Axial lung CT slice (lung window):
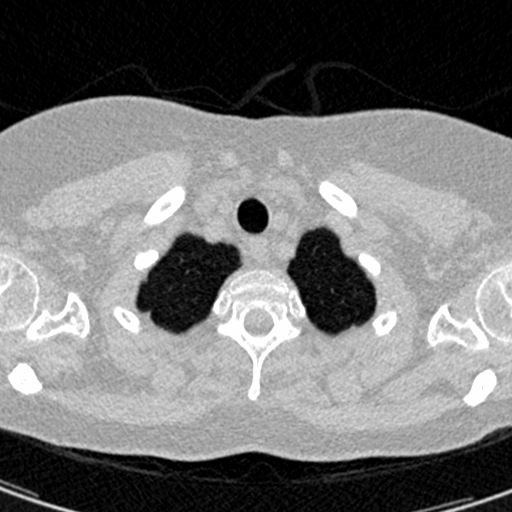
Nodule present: no